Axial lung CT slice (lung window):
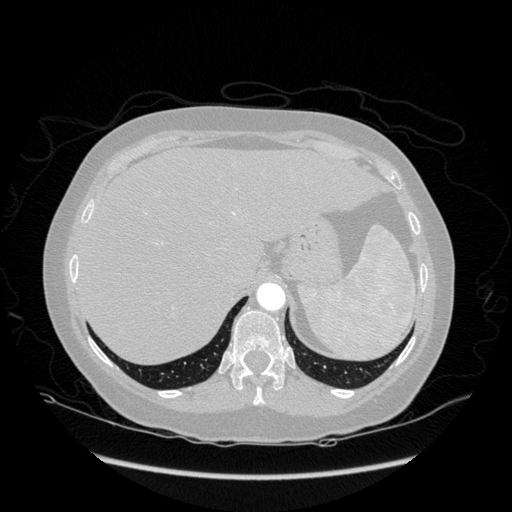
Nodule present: no